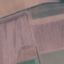
Land use / land cover class: AnnualCrop